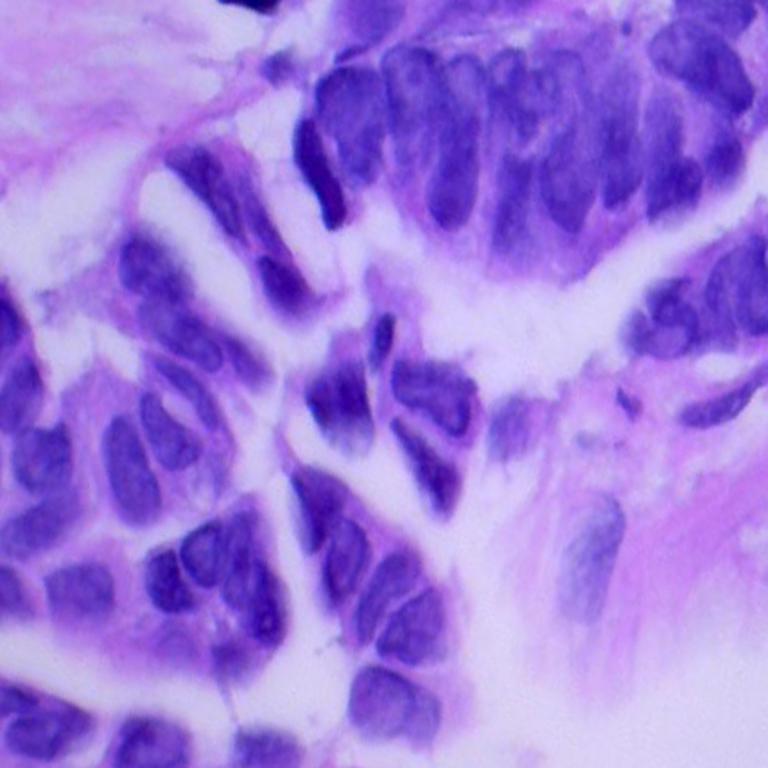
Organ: lung
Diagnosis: adenocarcinomas